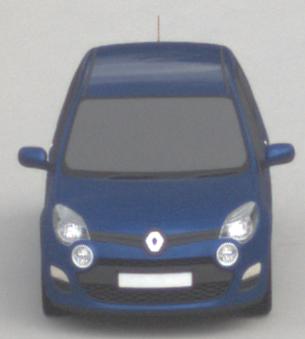
Make: Renault
Model: Twingo 1.2 LEV 16V 75
Detailed model: Twingo (II)
Model produced from: 2012/01
Model produced until: 2014/07
Doors: 3
Color: blue
Road condition: dry road
Daytime: morning or afternoon
Contrast: low contrast